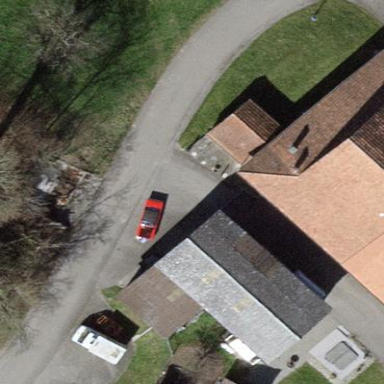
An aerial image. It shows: Farm auxiliary building with gabled roof.